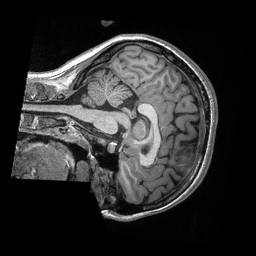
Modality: T1w
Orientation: sagittal
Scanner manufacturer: siemens
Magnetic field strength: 3 T
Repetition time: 2.3 s
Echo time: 0.00308 s